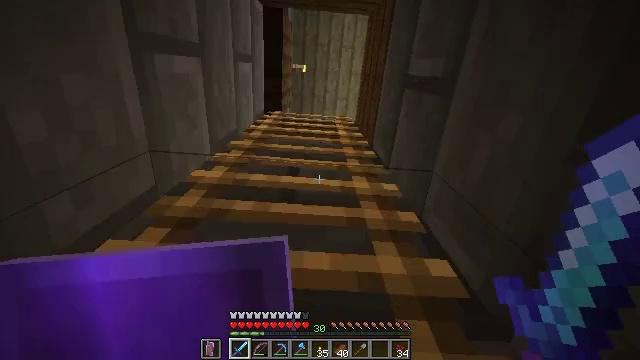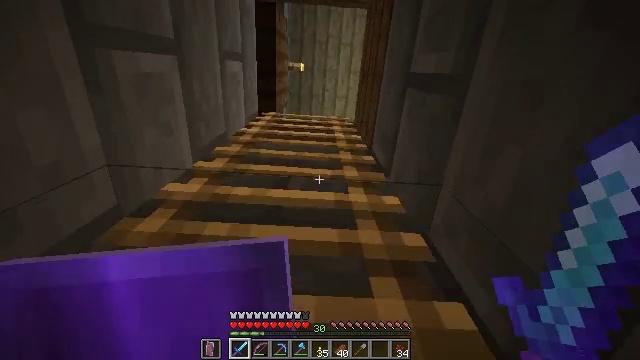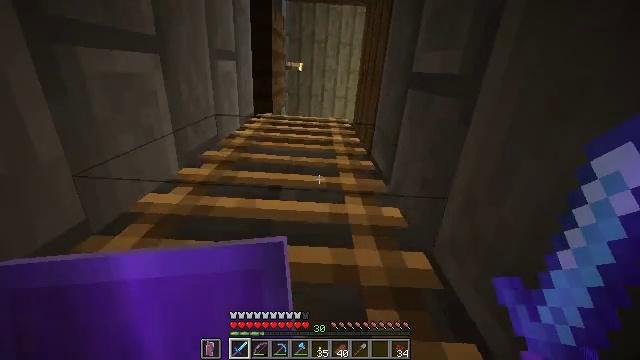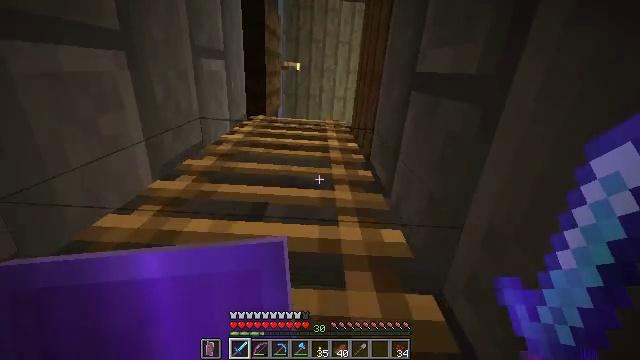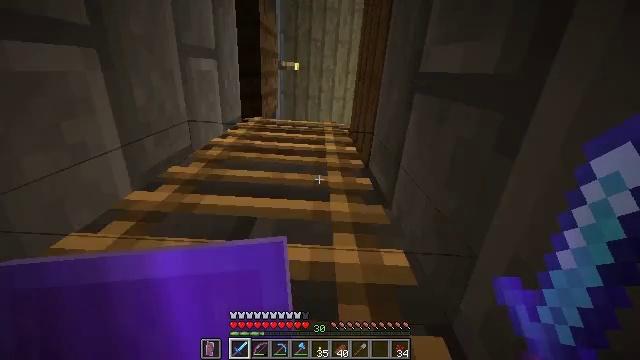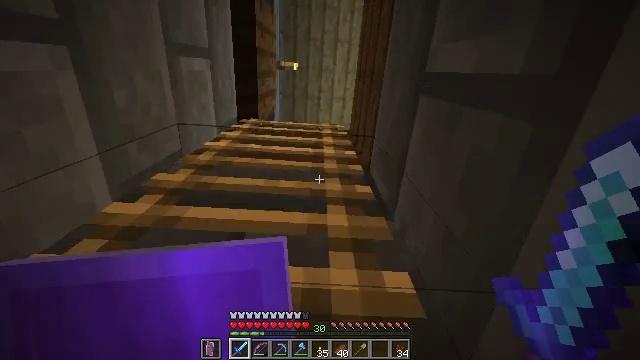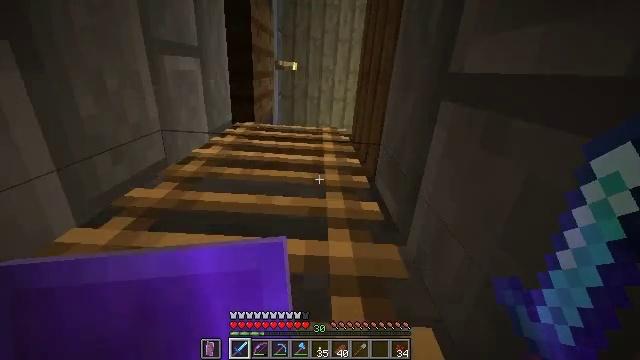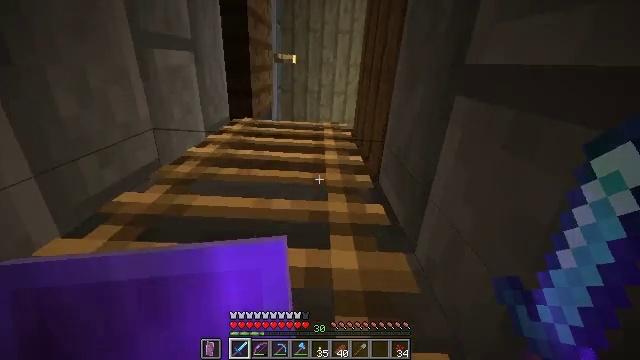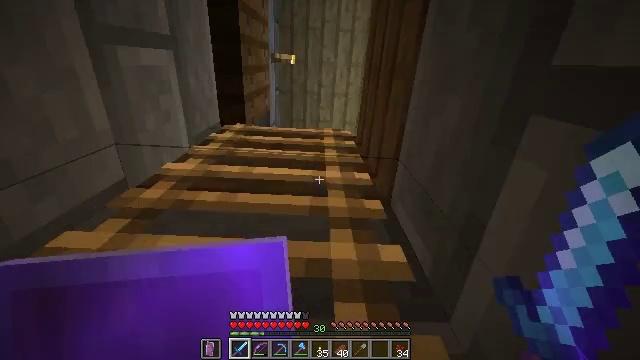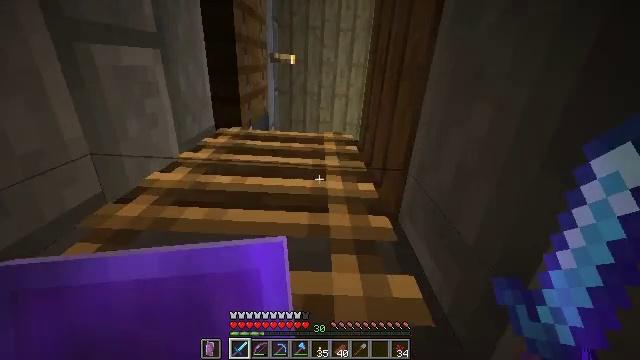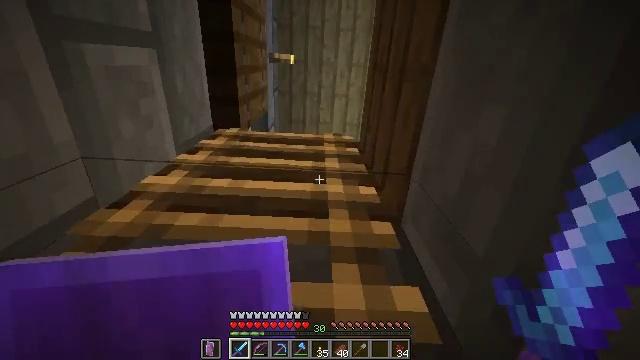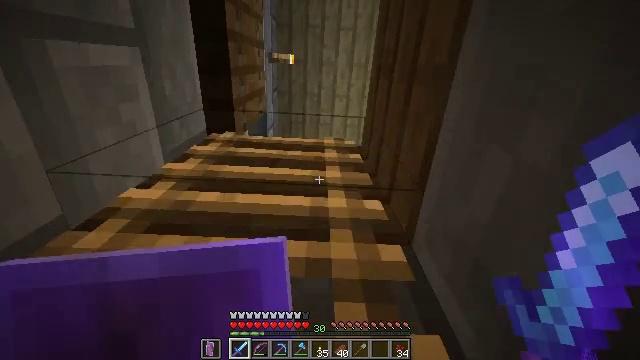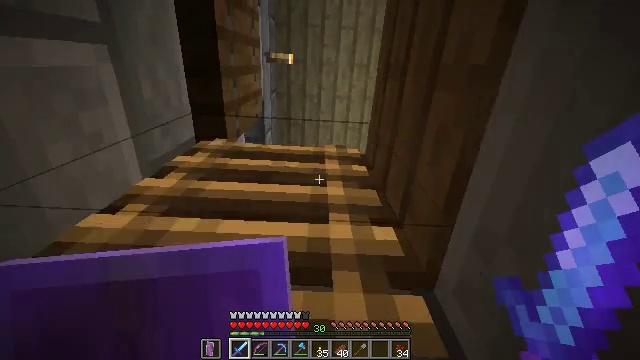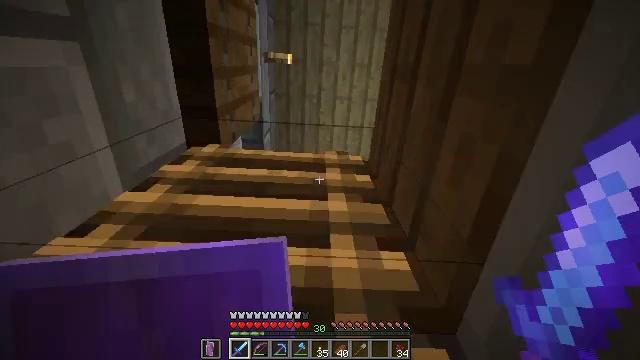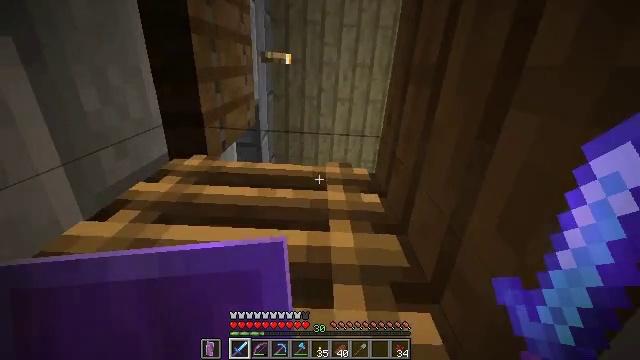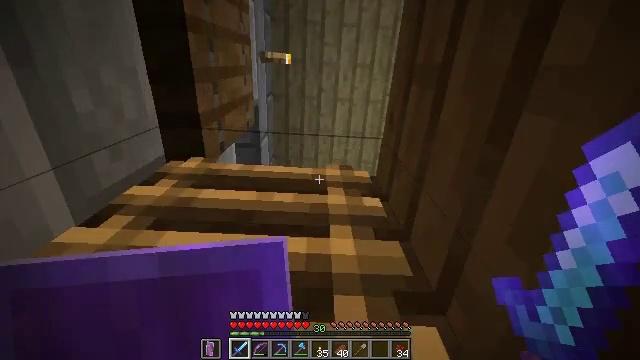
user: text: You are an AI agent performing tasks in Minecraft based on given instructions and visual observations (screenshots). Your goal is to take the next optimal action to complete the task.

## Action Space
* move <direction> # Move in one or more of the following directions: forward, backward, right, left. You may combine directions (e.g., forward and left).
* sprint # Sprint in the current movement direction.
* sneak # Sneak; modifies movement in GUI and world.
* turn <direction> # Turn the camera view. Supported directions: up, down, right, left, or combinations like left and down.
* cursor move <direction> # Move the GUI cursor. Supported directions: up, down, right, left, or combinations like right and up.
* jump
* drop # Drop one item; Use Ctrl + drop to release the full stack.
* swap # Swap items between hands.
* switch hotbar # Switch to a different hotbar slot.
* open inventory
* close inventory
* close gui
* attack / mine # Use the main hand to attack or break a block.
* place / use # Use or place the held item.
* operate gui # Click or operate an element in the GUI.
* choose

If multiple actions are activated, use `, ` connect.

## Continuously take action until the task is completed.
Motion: motion action
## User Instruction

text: Craft a brewing stand.
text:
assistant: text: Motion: move forward, jump
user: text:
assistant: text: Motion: move forward, jump
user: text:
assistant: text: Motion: move forward, jump
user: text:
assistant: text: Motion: move forward, jump
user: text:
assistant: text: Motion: move forward, jump
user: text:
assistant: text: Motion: move forward, jump
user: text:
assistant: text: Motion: move forward, turn down, jump
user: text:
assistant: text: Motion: move forward, jump
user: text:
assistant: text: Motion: move forward, jump
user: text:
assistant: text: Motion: move forward, jump
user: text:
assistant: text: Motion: move forward, jump
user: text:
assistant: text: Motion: move forward, jump
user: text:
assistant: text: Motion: move forward, jump
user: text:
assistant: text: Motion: move forward, jump
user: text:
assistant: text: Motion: move forward, jump
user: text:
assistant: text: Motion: move forward, turn down, jump
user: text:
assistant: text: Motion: move forward, turn right and down, jump
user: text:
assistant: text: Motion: move forward, turn right and down, jump
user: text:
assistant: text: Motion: move forward, turn right and down, jump
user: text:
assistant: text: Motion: move forward, turn right and down, jump
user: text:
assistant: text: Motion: move forward, turn right and down, jump
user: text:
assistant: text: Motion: move forward, jump
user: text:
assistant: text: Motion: move forward, jump
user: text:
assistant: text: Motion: move forward, jump
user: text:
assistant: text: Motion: move forward, turn right, jump
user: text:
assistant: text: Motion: move forward, turn right and up, jump
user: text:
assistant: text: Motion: move forward, turn right and down, jump
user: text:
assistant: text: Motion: move forward, turn right and down, jump
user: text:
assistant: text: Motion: move forward, turn right and down, jump
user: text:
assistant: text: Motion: move forward and move right, turn right and down, jump